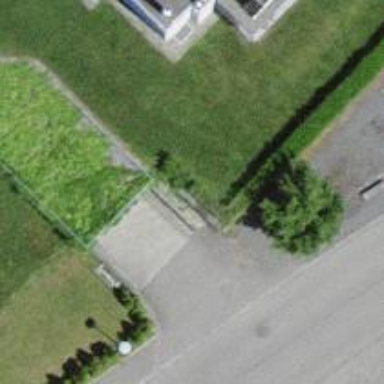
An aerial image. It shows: Hedge acting as barrier.